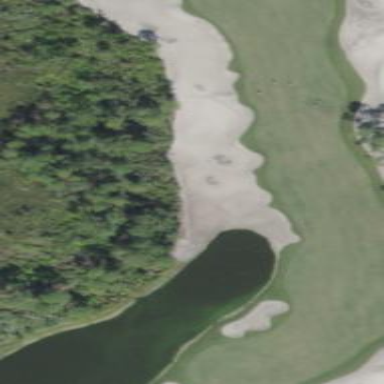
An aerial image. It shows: Scenic view of water hazard on golf course. The natural water feature adds beauty to the landscape.